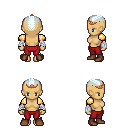
a pixel art fantasy rpg character, female body template, human, tanned skin, gold arm armor, red pants, white cyan short mohawk hairstyle, bronze tiara, white cloth bandages, brown shoes, four views (front, back, left, right), 2x2 character sprite sheet, small pixel art, hard edges, no anti-aliasing